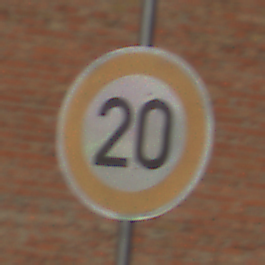
Verkehrszeichen: Geschwindigkeit20
Umgebung: Outdoor, Suburban
Tageszeit: MorningAfternoon
Wetter: PartlyCloudy
Licht: Natural
Jahreszeit: NotSpecified
Kontrast: HighContrast